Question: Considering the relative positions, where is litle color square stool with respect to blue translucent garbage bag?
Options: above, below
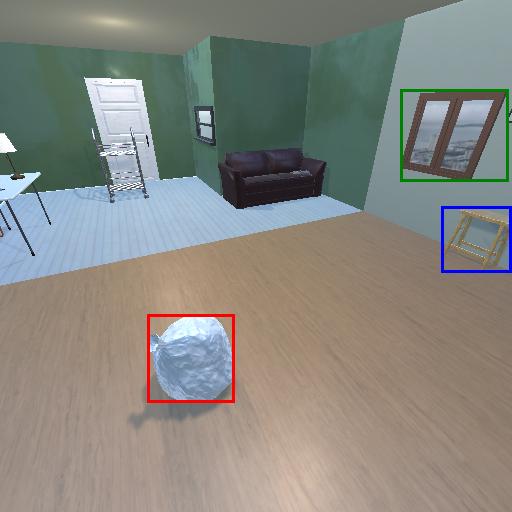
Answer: above